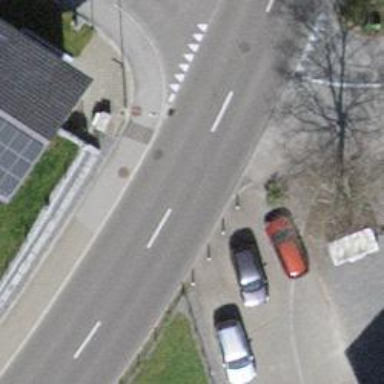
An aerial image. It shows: Bollard barrier.